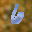
Label: 6